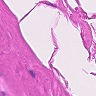
Metastatic tissue present: no